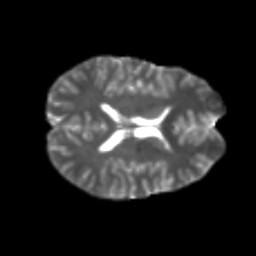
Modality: T2w
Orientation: axial
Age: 23
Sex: female
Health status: healthy
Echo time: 0.074 s